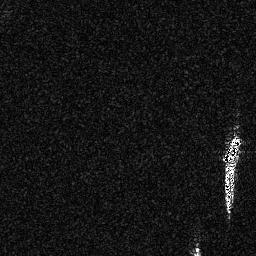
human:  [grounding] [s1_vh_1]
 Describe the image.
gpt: In the satellite image, there is  <ref>1 medium ship </ref> <box>[[86, 52, 95, 63, 0]]</box> located at right.